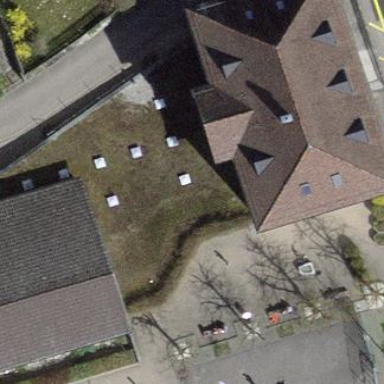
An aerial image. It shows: School.